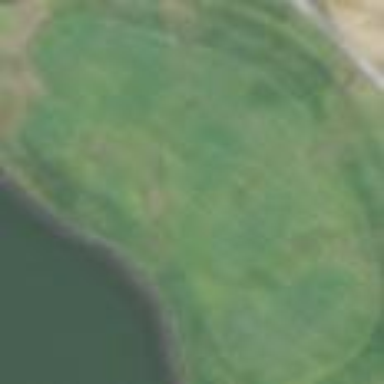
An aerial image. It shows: Golf fairway in the image.